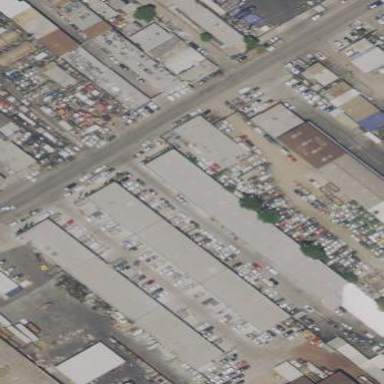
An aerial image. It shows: Commercial building.